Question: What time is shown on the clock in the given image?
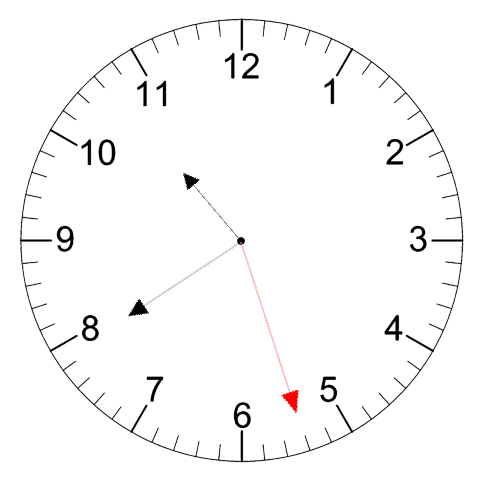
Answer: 10:39:27